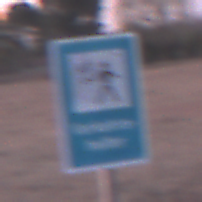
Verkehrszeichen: Verkehrshelfer
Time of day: SunriseSunset
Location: Outdoor (Nature)
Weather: Clear
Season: NotSpecified
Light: Natural